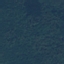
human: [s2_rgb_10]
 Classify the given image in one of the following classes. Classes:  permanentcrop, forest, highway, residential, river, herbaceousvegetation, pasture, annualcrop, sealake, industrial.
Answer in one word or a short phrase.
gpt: Forest